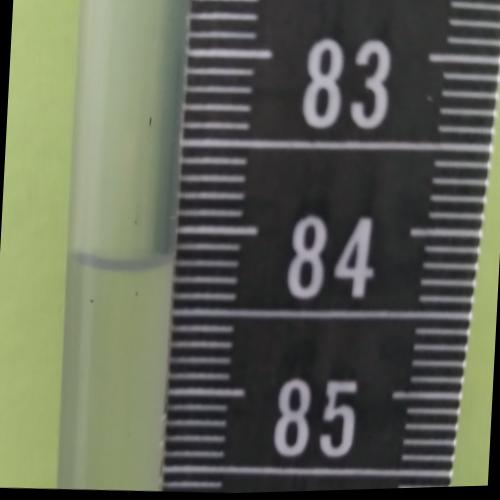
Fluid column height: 84.2 cm